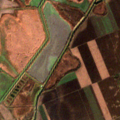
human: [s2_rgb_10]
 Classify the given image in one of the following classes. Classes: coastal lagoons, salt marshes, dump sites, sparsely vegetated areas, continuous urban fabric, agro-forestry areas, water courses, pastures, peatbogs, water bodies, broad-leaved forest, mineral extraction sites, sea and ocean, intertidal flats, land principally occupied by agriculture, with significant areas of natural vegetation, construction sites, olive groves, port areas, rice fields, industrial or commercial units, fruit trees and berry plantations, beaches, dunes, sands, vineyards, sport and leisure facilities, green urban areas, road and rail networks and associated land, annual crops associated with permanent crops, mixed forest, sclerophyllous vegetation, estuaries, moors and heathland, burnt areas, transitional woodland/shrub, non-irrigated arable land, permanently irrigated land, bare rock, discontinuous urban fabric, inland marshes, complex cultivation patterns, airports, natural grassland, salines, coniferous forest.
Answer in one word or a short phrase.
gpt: non-irrigated arable land, inland marshes, water bodies